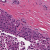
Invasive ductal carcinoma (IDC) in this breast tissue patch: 0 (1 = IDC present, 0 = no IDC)